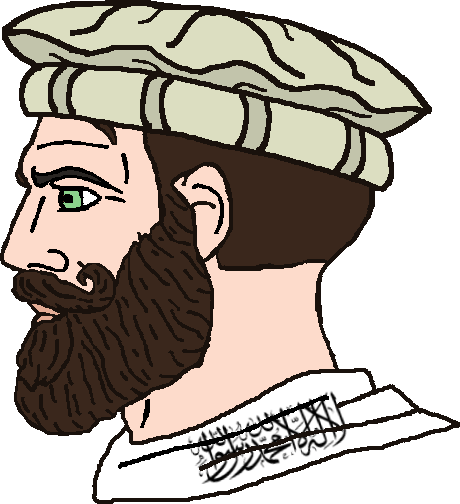
Label: 4_Yes_Chad